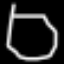
Label: octagon